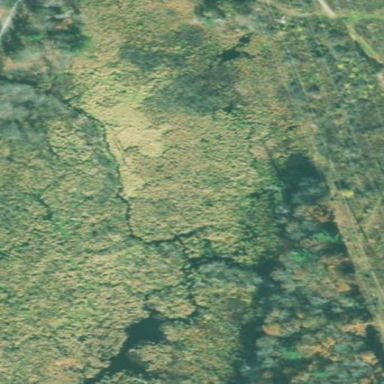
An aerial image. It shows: Marshy wetland area.